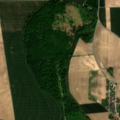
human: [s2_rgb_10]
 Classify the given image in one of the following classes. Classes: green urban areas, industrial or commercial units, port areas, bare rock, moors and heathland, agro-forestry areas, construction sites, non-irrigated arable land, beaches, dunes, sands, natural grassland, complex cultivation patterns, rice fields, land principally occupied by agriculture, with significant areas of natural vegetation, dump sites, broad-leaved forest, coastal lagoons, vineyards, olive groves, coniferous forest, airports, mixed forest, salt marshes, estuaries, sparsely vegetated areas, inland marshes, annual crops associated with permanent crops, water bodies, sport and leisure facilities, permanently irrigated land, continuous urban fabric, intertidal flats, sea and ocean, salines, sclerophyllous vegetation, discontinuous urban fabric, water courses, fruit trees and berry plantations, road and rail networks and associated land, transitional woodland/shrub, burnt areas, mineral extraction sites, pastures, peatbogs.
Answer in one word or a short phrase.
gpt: discontinuous urban fabric, non-irrigated arable land, broad-leaved forest